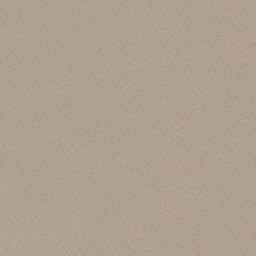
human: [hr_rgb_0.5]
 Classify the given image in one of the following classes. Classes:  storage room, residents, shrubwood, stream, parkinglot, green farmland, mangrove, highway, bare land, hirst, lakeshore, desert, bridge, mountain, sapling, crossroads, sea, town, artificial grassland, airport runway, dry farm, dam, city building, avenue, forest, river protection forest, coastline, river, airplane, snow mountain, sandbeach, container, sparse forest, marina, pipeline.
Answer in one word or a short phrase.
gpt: desert